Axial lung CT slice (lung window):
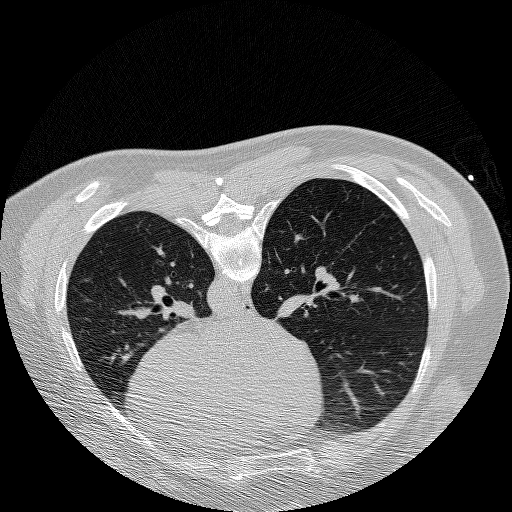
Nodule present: no